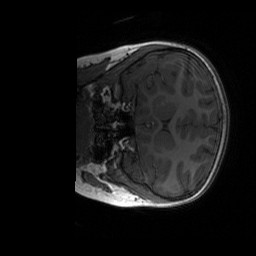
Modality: T1w
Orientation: coronal
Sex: female
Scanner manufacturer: siemens
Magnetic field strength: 3 T
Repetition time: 1.9 s
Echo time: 0.00243 s